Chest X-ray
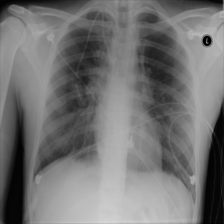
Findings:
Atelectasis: negative
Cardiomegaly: negative
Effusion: negative
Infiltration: negative
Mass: negative
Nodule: negative
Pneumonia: negative
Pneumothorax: negative
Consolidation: negative
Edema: negative
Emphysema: negative
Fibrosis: negative
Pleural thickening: negative
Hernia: negative